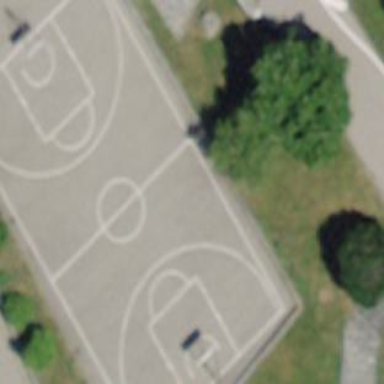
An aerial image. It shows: Basketball court with asphalt surface.